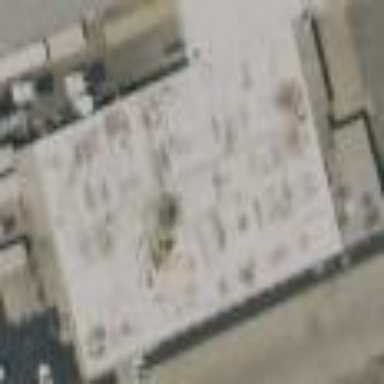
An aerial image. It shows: Factory building.